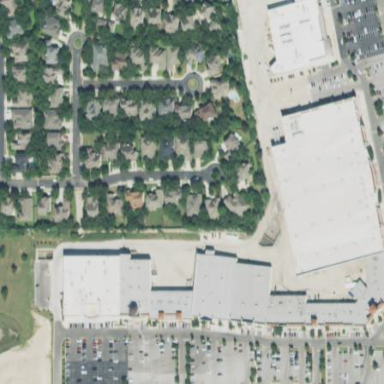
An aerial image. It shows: Retail area.